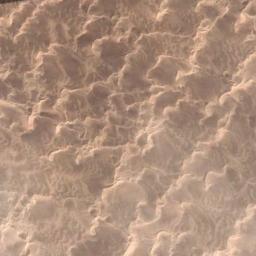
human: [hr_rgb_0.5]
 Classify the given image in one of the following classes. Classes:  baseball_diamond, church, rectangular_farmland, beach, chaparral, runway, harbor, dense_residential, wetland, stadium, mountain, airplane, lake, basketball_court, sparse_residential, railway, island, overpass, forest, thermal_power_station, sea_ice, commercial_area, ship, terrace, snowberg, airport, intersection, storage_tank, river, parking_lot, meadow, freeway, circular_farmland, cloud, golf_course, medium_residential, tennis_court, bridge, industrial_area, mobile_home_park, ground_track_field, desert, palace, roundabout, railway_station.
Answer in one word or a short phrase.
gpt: desert